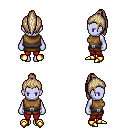
a pixel art fantasy rpg character, female body template, dark elf, purple skin, leather chest armor, red pants, white blonde long topknot hairstyle, gold boots, four views (front, back, left, right), 2x2 character sprite sheet, small pixel art, hard edges, no anti-aliasing